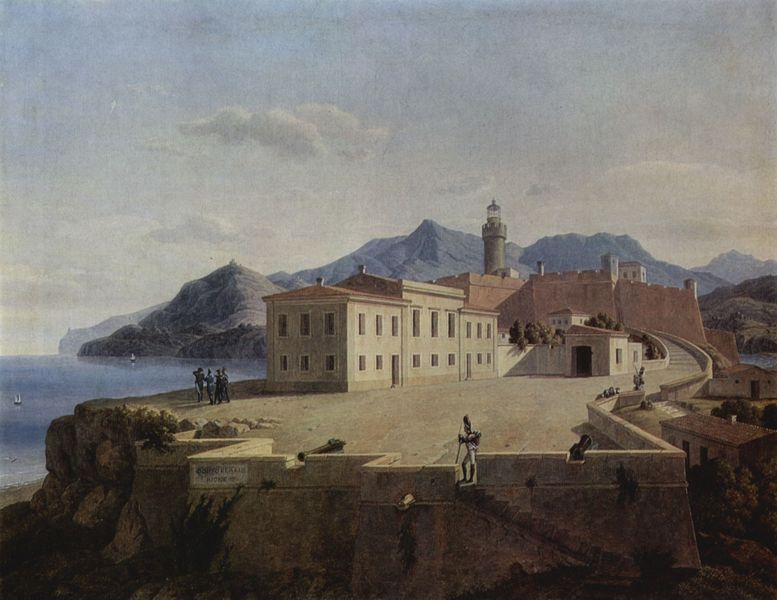
Titel: Napoleon in Portoferraio
Künstler: Leo von Klenze
Standort: Sankt Petersburg
Institution: Eremitage
Schlagwörter: baum, berg, blau, dunkel, felsen, gruppe, himmel, mann, meer, schatten, wasser, weiß, wolken, bäume, frauen, landschaft, menschen, ocker, see, stadt, ufer, fenster, frankreich, frau, hell, hintergrund, licht, männer, schwarz, strasse, tür, vordergrund, anlage, ausblick, dach, gebäude, haus, rot, schloss, wolke, beige, leute, malerei, wand, architektur, mensch, stehen, stein, steine, bild, wache, horizont, häuser, hügel, natur, brüstung, sonne, insel, land, figur, pflanzen, anhöhe, boot, boote, turm, umrandung, aussicht, küste, schiff, schiffe, segel, segelboot, segelschiffe, strand, fassade, fassaden, italien, türen, berge, fels, gebirge, klippen, dorf, dächer, giebel, mauer, platz, franzosen, küstenlandschaft, treppe, treppen, church, soldaten, stufe, stufen, tor, bucht, zinnen, klippe, ozean, eingang, kanone, ruine, burg, archtektur, kloster, türme, leuchtturm, festung, befestigt, soldat, waffe, rüstung, sims, kaputt, gesims, mauern, gewehr, cliff, cloud, reise, mountains, sea, auffahrt, knight, kanonen, plateau, fort, castle, wachen, gebierge, schutz, franzose, leuchturm, rüstungen, feste, italienisch, häsuer, schießscharte, klieppen, fankreich, erhebung, reservoir, vodergrund, felsenburg, coutyard, -, landschaft#, haus landschaft, leuchttur